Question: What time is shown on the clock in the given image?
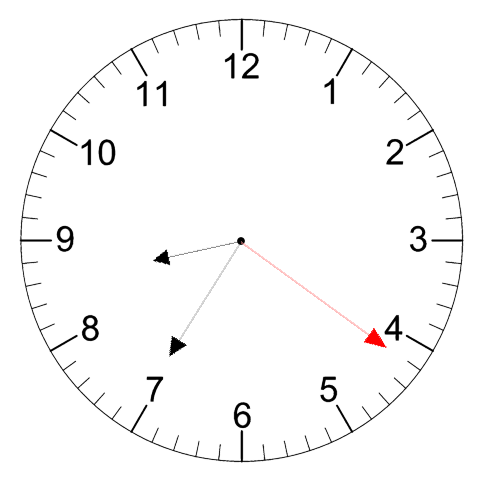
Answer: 08:35:21